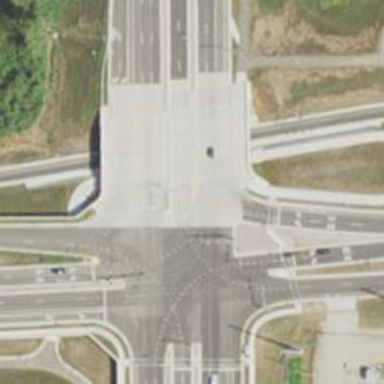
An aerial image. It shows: Secondary link road.